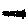
Label: triangle